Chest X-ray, PA view. Patient: 42 years old, sex F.
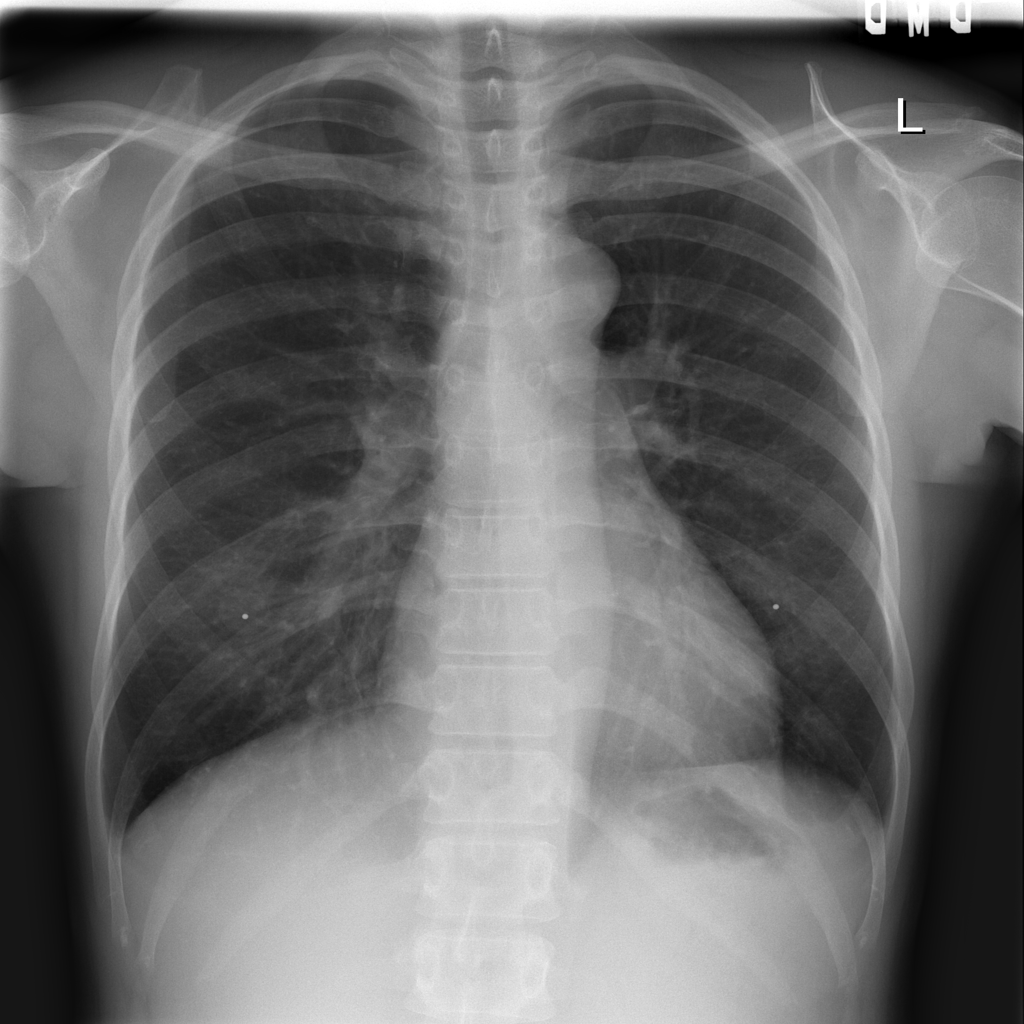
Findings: No Finding